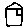
Label: house